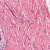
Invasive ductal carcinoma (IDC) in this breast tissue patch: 0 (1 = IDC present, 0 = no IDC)